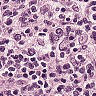
Metastatic tissue present: no